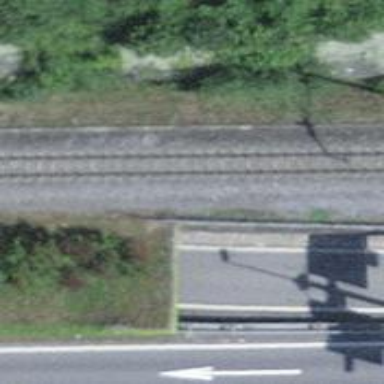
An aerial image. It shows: Retaining wall.